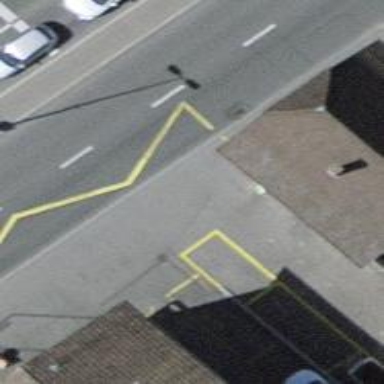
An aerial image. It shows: Asphalt platform serving as public transport and trolleybus stop.